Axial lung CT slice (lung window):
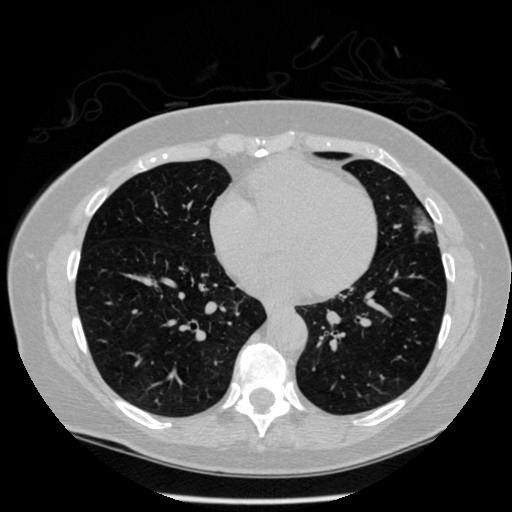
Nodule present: no